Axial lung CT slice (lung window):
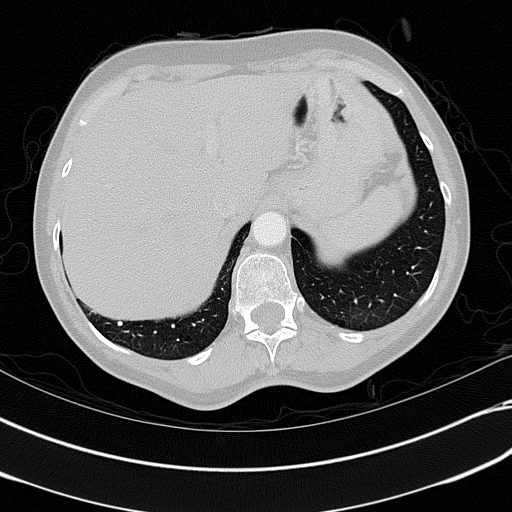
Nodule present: yes
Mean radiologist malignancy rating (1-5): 1.5